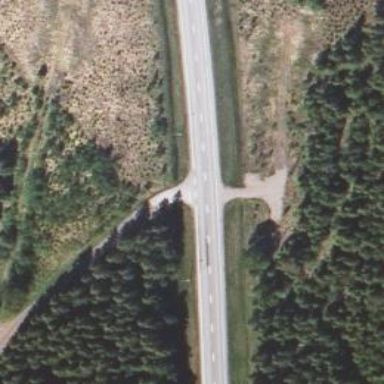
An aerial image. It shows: Asphalt road designated as trunk highway.